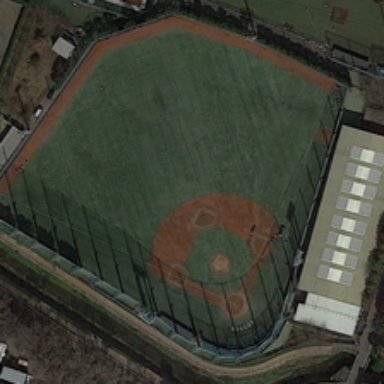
An irregular baseball field .